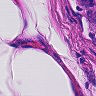
Metastatic tissue present: no